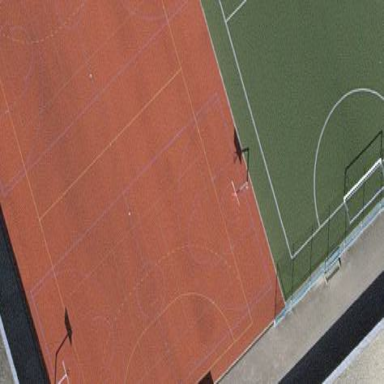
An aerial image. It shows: Tartan basketball court on the leisure land pitch.